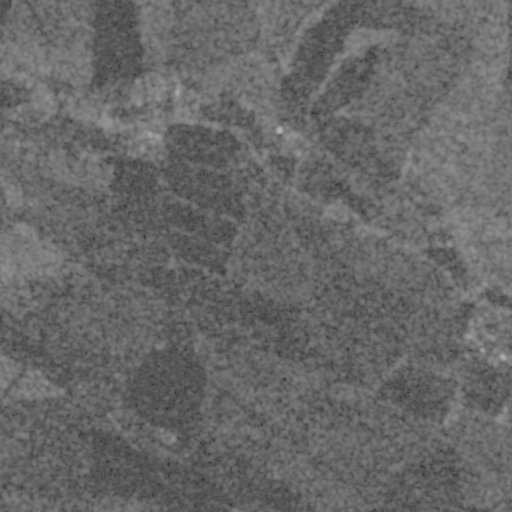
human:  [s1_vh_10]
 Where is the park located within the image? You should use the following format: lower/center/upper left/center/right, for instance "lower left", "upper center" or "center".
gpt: The park is located in the upper left of the image.
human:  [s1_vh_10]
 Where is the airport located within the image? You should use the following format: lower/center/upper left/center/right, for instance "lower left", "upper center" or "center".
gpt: There is no airport in the image.

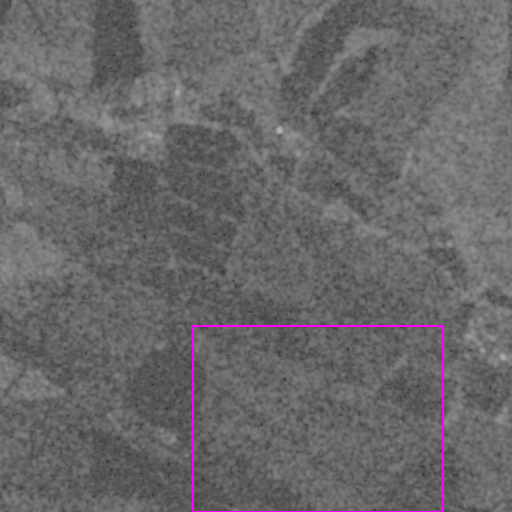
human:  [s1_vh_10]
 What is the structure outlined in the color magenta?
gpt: The structure outlined in magenta is a crop field.
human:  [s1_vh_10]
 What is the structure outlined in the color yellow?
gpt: There is no yellow outline.